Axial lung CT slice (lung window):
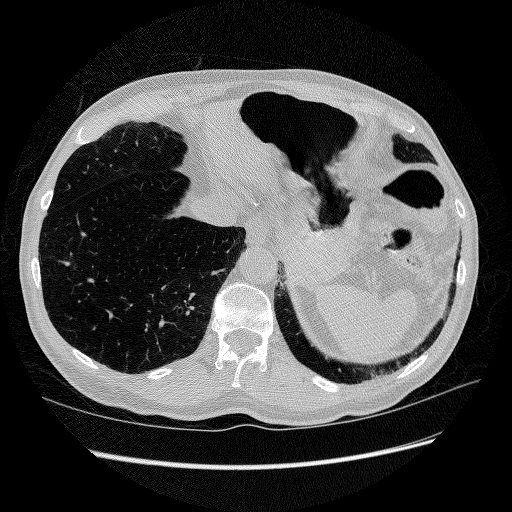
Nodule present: no